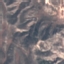
Land use / land cover class: HerbaceousVegetation